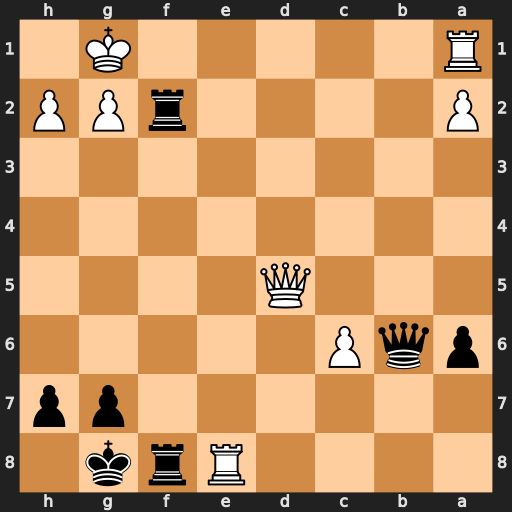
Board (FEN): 4Rrk1/6pp/pqP5/3Q4/8/8/P4rPP/R5K1
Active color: b
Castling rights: -
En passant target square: -
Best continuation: Rf7+ Kh1 Rxe8